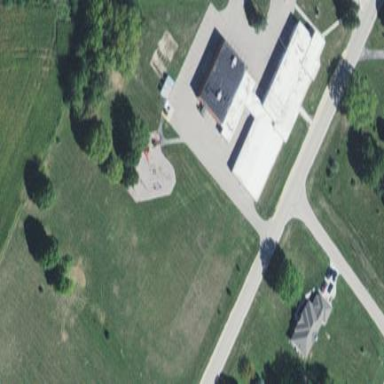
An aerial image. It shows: School.